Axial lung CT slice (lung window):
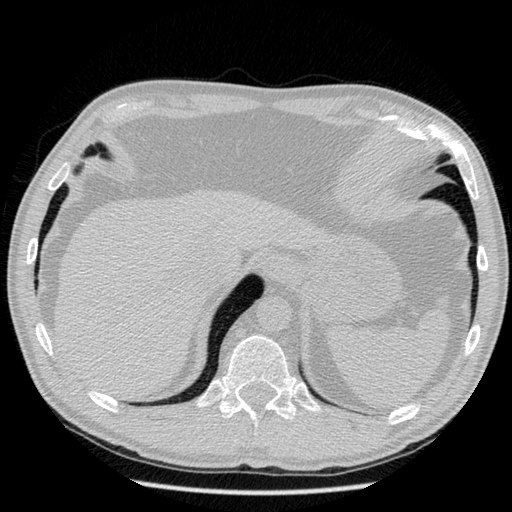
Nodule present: no